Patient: sex F, age 32
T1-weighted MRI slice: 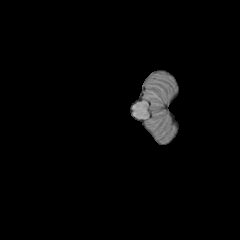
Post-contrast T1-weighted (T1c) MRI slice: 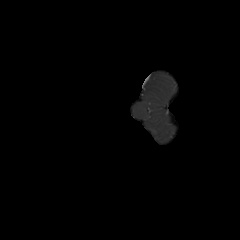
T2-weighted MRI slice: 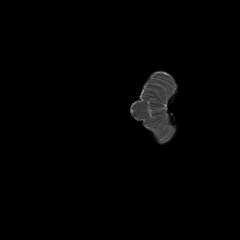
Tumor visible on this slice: no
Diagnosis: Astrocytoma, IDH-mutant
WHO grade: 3